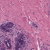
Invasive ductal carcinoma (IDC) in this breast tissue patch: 0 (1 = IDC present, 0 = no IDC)